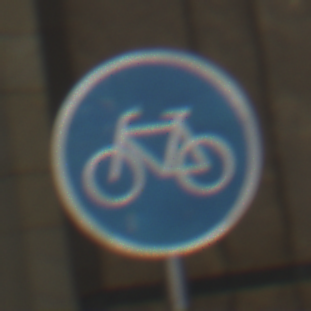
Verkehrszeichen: Radweg
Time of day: MorningAfternoon
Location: Outdoor (Urban)
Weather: PartlyCloudy
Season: NotSpecified
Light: Natural